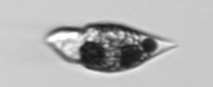
Label: Amphidinium